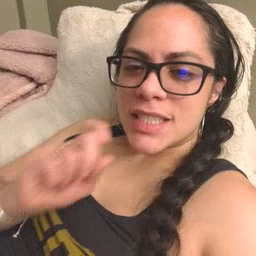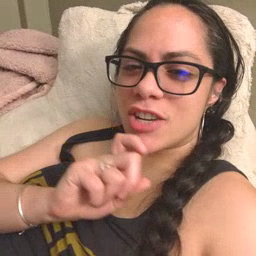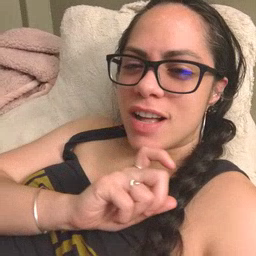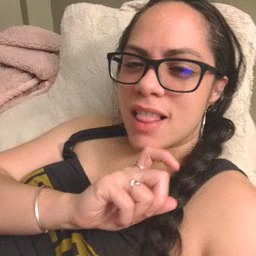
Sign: cereal